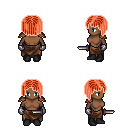
a pixel art fantasy rpg character, female body template, human, dark skin, leather shoulder armor, robe skirt, red pageboy hairstyle, metal gloves, black shoes, dagger, four views (front, back, left, right), 2x2 character sprite sheet, small pixel art, hard edges, no anti-aliasing